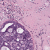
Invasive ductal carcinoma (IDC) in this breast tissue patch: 1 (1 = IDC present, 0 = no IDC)